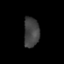
Tissue: prostate
Cell type: Endothelial cells
Senescence score: 0.3573
Nuclear area (px): 458
Mean DAPI intensity: 65.127